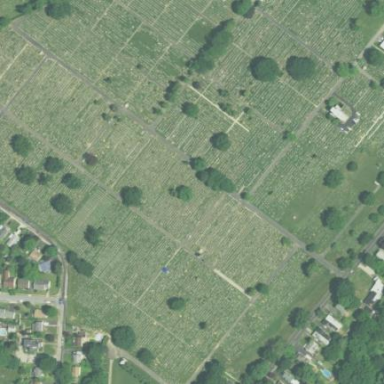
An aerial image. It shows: Cemetery.